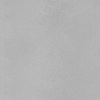
Atmospheric dust classification: dusty